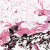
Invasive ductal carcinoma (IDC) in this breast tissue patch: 0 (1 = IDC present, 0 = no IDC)